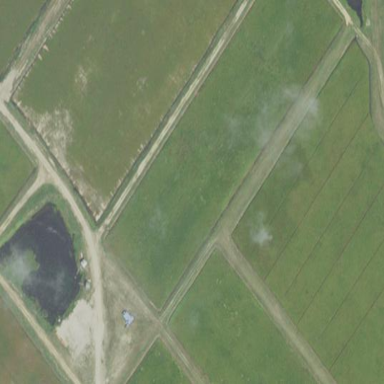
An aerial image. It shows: Farmland next to wetland area.